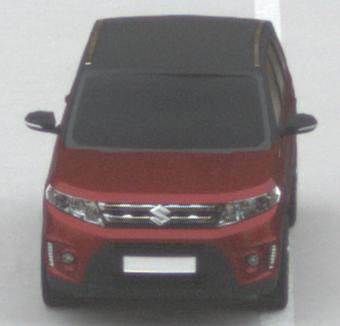
Make: Suzuki
Model: Vitara 1.6
Detailed model: Vitara (LY)
Model produced from: 2015/04
Model produced until: 2018/08
Doors: 5
Color: red
Road condition: dry road
Daytime: midday
Contrast: low contrast